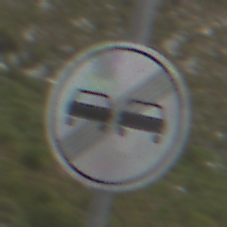
Verkehrszeichen: EndeUeberholverbot
Umgebung: Outdoor, Nature
Tageszeit: Midday
Wetter: Overcast
Licht: Natural
Jahreszeit: NotSpecified
Kontrast: LowContrast